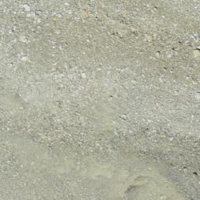
EUNIS habitat code: 48
Species observed at this site:
Achillea nana